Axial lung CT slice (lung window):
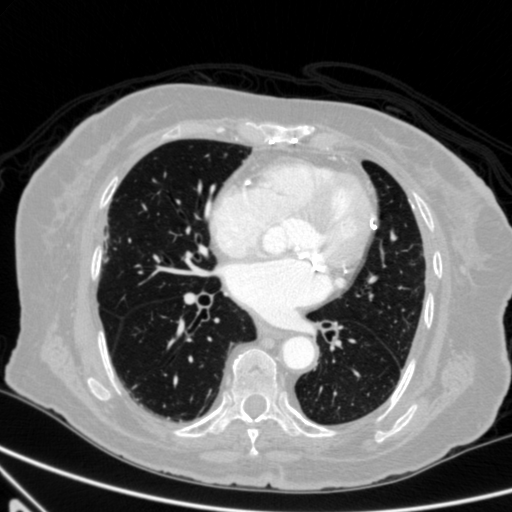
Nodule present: no